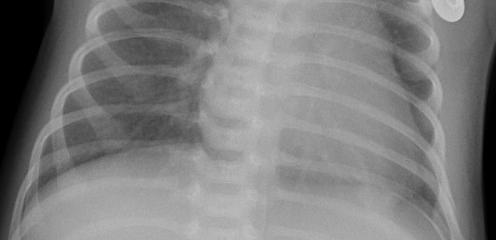
Diagnosis: PNEUMONIA